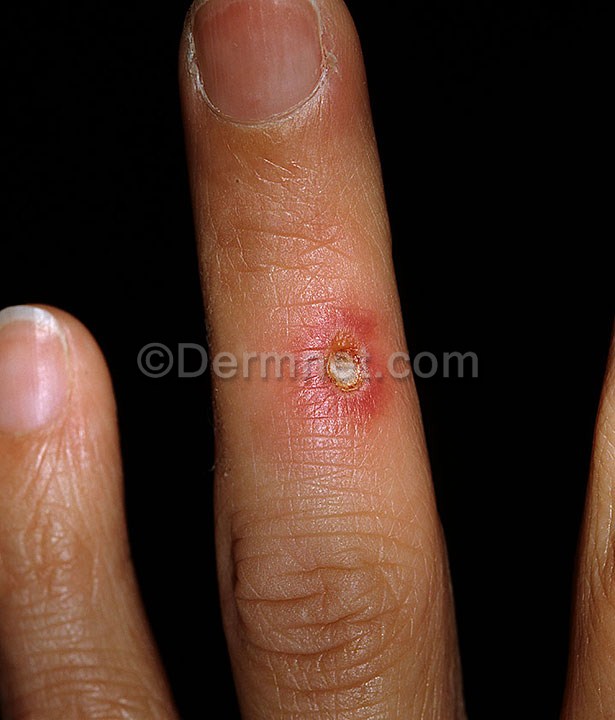
Disease: Scabies Lyme Disease and other Infestations and Bites